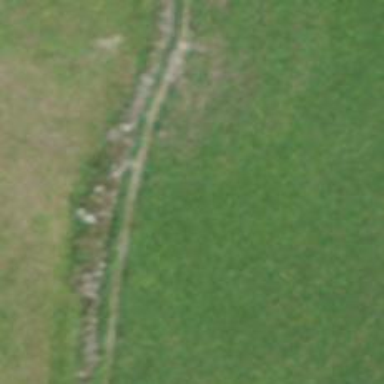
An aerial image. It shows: Wall made of dry stone.